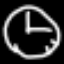
Label: clock